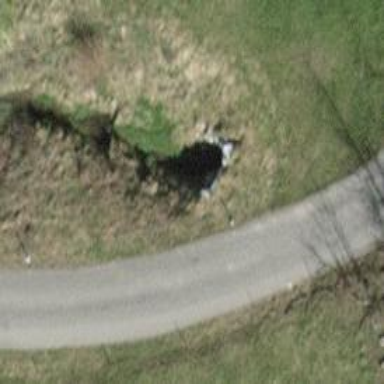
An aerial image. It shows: Tunnel.